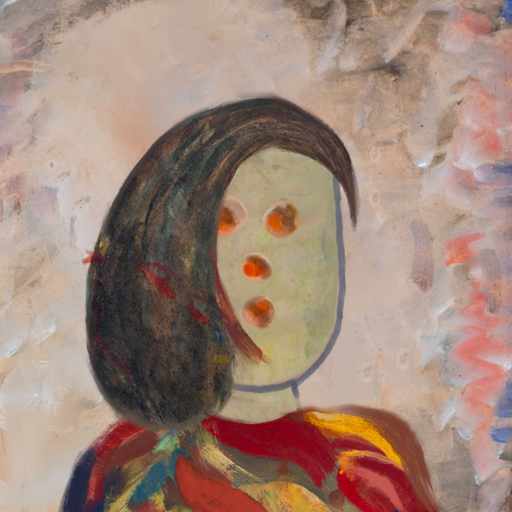
Background: Roy_Bahadur, Head And Neck Front: Hill_Girl, Face Front: Rupkatha, Bust: Mother_And_Son_Son, Hair Front: Gypsy_Mother, Head Accessory: Blank, Second Necklace: Blank, Necklace: Blank, Baby: Blank